Question: I have followed the instructions for replacing the phonegap icon. I have dutifully created properly sized icons and put them in the root folder.
I visually verified that mine are the only ones that exist in the project verified the links in the config.xml point to the proper file. I then zip up the project and send it to phoneGap build AND STILL I GET THE DEFAULT ICONS.
I verified this is happening whether I download via my phone or pull down the apk. The default icon is there, taunting me in the andriod build...
In the ios package, the icons are all blank.
my app is here: <URL>
my config
'''
<widget xmlns="http://www.w3.org/ns/widgets" xmlns:gap="http://phonegap.com/ns/1.0" id="com.mbienergyservices.careers" version="1.0.6">
<name>MBI Works! v1.0.6</name>
<description>Search and apply at MBI</description>
<author href="http://mbienergyservices.com" email="support@mbienergyservices.com">James Fleming</author>
<content src="index.html"/>
<preference name="phonegap-version" value="3.7.0" />
<preference name="permissions" value="none"/>
<preference name="orientation" value="default"/>
<preference name="target-device" value="universal"/>
<preference name="fullscreen" value="true"/>
<preference name="webviewbounce" value="true"/>
<preference name="prerendered-icon" value="true"/>
<preference name="stay-in-webview" value="false"/>
<preference name="ios-statusbarstyle" value="black-opaque"/>
<preference name="detect-data-types" value="true"/>
<preference name="exit-on-suspend" value="false"/>
<preference name="show-splash-screen-spinner" value="true"/>
<preference name="auto-hide-splash-screen" value="true"/>
<preference name="disable-cursor" value="false"/>
<preference name="android-minSdkVersion" value="7"/>
<preference name="android-installLocation" value="auto"/>
<icon src="icon.png"/>
<!-- iPhone 6 / 6+ -->
<icon src="icon-60@3x.png" gap:platform="ios" width="180" height="180" />
<!-- iPhone / iPod Touch -->
<icon src="icon-60.png" gap:platform="ios" width="60" height="60" />
<icon src="icon-60@2x.png" gap:platform="ios" width="120" height="120" />
<!-- iPad -->
<icon src="icon-76.png" gap:platform="ios" width="76" height="76" />
<icon src="icon-76@2x.png" gap:platform="ios" width="152" height="152" />
<!-- Settings Icon -->
<icon src="icon-small.png" gap:platform="ios" width="29" height="29" />
<icon src="icon-small@2x.png" gap:platform="ios" width="58" height="58" />
<!-- Spotlight Icon -->
<icon src="icon-40.png" gap:platform="ios" width="40" height="40" />
<icon src="icon-40@2x.png" gap:platform="ios" width="80" height="80" />
<!-- iOS 6.1 -- >
<!-- iPhone / iPod Touch -->
<icon src="icon-57.png" gap:platform="ios" width="57" height="57"/>
<!-- iPad -->
<icon src="icon-72.png" gap:platform="ios" width="72" height="72"/>
<icon src="icon-72-2x.png" gap:platform="ios" width="144" height="144"/>
<!-- iPhone Spotlight and Settings Icon -->
<icon src="icon-small.png" gap:platform="ios" width="29" height="29" />
<icon src="icon-small@2x.png" gap:platform="ios" width="58" height="58" />
<!-- iPad Spotlight and Settings Icon -->
<icon src="icon-50.png" gap:platform="ios" width="50" height="50" />
<icon src="icon-50@2x.png" gap:platform="ios" width="100" height="100" />
<!-- android -->
<icon src="mdpi.png" gap:platform="android" gap:qualifier="mdpi" />
<icon src="hdpi.png" gap:platform="android" gap:qualifier="hdpi" />
<icon src="xhdpi.png" gap:platform="android" gap:qualifier="xhdpi" />
<icon src="xxhdpi.png" gap:platform="android" gap:qualifier="xxhdpi" />
<icon src="res/icon/webos/icon-64.png" gap:platform="webos"/>
<icon src="res/icon/windows-phone/icon-48.png" gap:platform="winphone"/>
<icon src="res/icon/windows-phone/icon-173-tile.png" gap:platform="winphone" gap:role="background"/>
<gap:splash src="splash.png" />
<gap:splash src="screen-ldpi-portrait.png" gap:platform="android" gap:qualifier="port-ldpi"/>
<gap:splash src="screen-mdpi-portrait.png" gap:platform="android" gap:qualifier="port-mdpi"/>
<gap:splash src="screen-hdpi-portrait.png" gap:platform="android" gap:qualifier="port-hdpi"/>
<gap:splash src="screen-xhdpi-portrait.png" gap:platform="android" gap:qualifier="port-xhdpi"/>
<gap:splash src="res/screen/blackberry/screen-225.png" gap:platform="blackberry"/>
<gap:splash src="screen-iphone-portrait.png" gap:platform="ios" width="320" height="480"/>
<gap:splash src="screen-iphone-portrait-2x.png" gap:platform="ios" width="640" height="960"/>
<gap:splash src="screen-iphone-portrait-568h-2x.png" gap:platform="ios" width="640" height="1136"/>
<gap:splash src="screen-ipad-portrait.png" gap:platform="ios" width="768" height="1024"/>
<gap:splash src="screen-ipad-landscape.png" gap:platform="ios" width="1024" height="768"/>
<access origin="*" subdomains="true" />
</widget>
'''
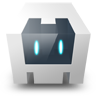
Answer: It seems that the issue is that the Index.html file must be in the root when using phonegap build, otherwise, you get the default icons.
I have no idea as to why this might be the case, as the icons are not referenced in the index.html file at all, but I verified this behavior.
Put the index.html in the root, the icons appear as expected, put the index.html in the www folder and get the default cordova icons.
Weird.